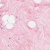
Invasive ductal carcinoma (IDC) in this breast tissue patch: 0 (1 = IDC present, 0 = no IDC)